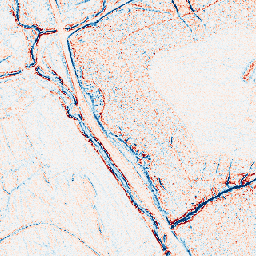
Category: edge_preserving
Decomposition family: bilateral
Decomposition parameters: d: 5
sigma_color: 25
sigma_space: 150
Upsampling method: nearest
Upsampling parameters: scale: 8
Upsampling scale: 8